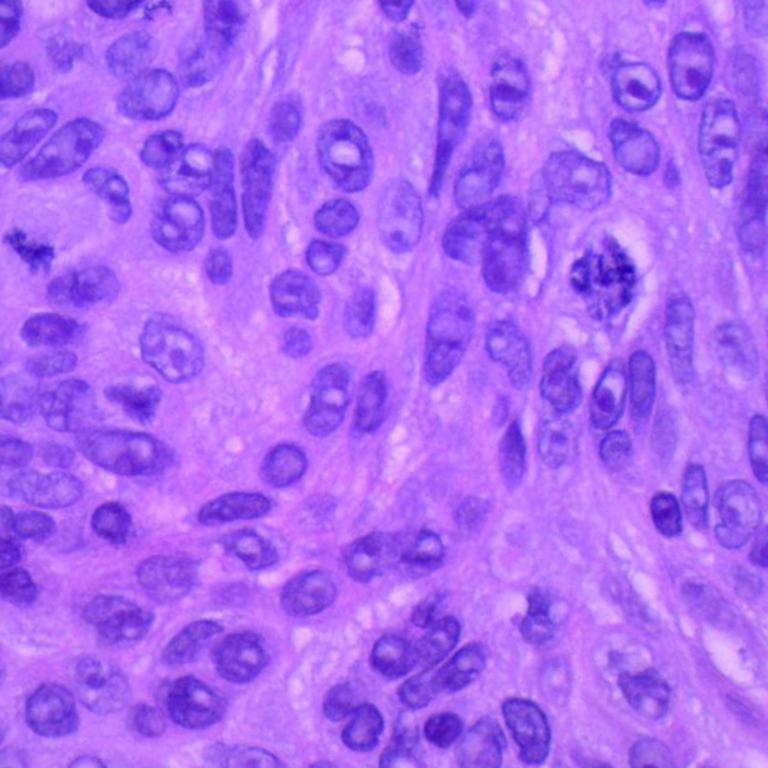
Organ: lung
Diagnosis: squamous carcinomas